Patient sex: M
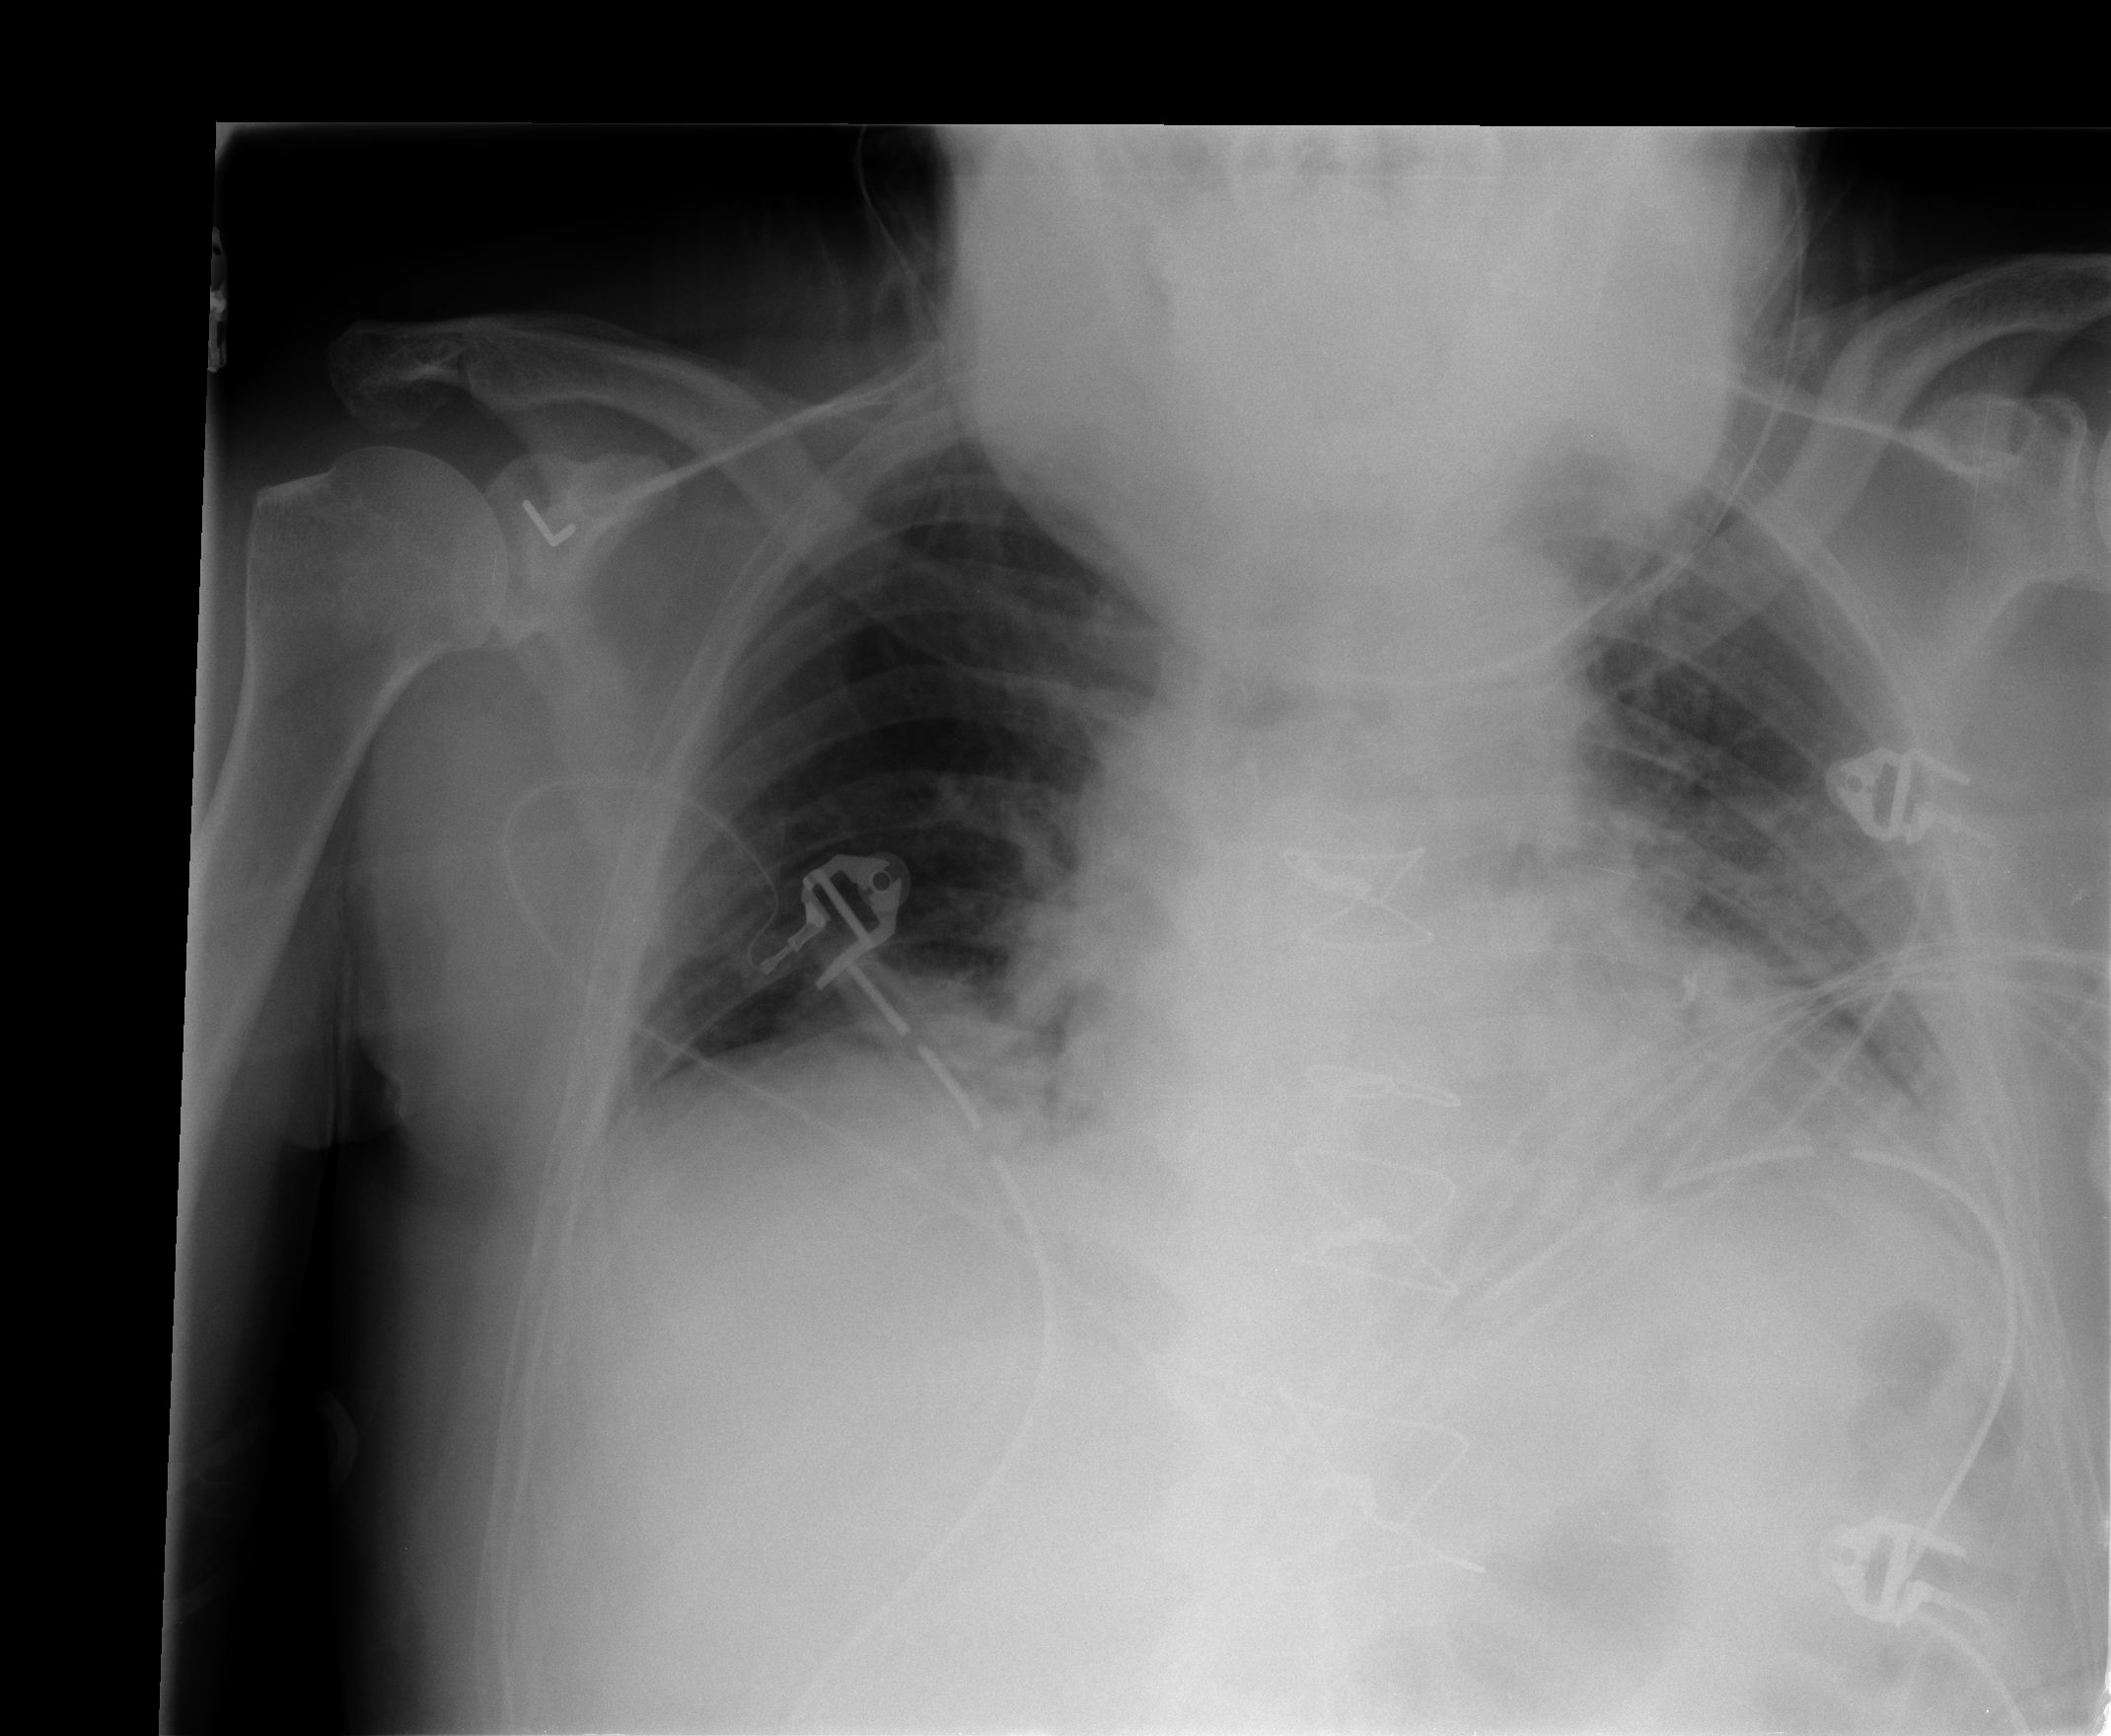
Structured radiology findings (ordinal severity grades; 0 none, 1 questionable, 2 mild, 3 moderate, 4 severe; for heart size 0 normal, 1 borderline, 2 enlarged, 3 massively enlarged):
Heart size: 2
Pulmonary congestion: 2
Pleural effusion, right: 0
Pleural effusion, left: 2
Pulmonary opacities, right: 0
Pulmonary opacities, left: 2
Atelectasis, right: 1
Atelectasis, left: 2